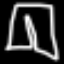
Label: pants